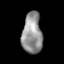
Tissue: lung
Cell type: Endothelial cells
Senescence score: 0.2355
Nuclear area (px): 797
Mean DAPI intensity: 147.622